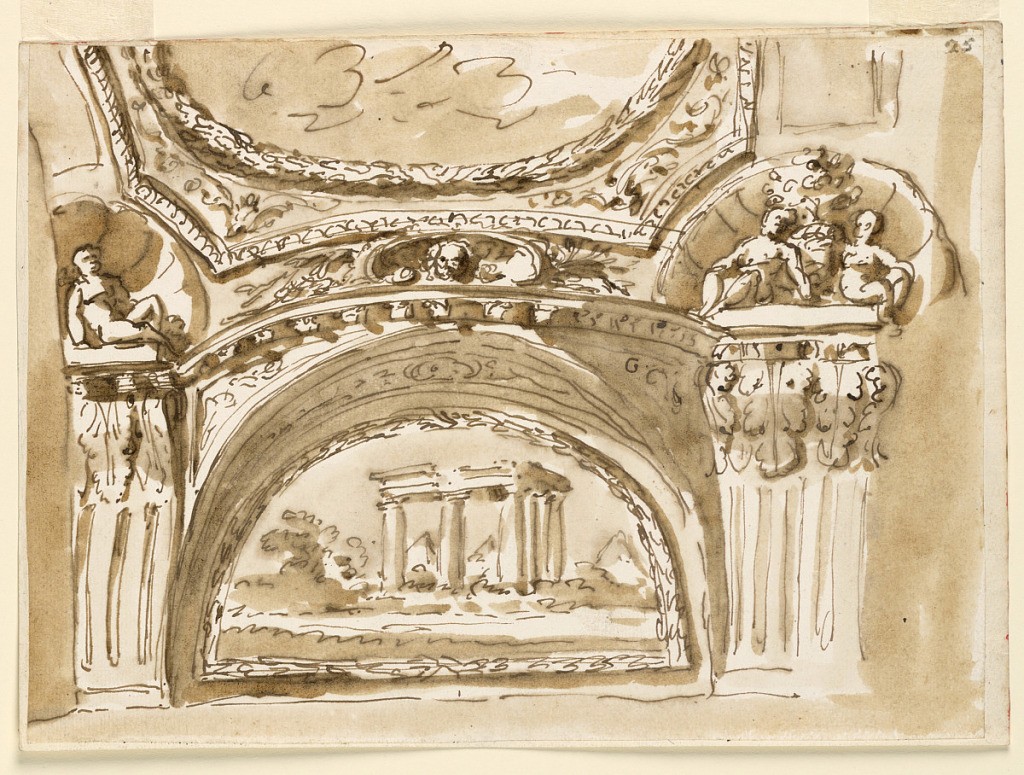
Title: Design for ceiling decoration
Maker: Giuseppe Barberi, Italian, 1746–1809
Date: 18th century
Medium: Pen and brown ink, brush and brown wash on off-white laid paper, lined
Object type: Drawing
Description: Horizontal rectangle. The lower part is a variation of the scheme of -1522. The supports consist of fluted consoles upon which two children are seated beside a flower pot in front of a shell at right. Half of a similar motif is upon the support at left. A landscape with a Doric temple in ruins and pyramids are shown. The upper part suggests an ovoidal painting in rich framing. At right is an imaginary arch double the width of that at left.